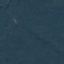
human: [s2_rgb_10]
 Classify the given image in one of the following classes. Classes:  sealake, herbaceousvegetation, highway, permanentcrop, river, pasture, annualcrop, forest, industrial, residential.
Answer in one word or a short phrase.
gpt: Forest